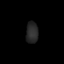
Tissue: prostate
Cell type: Epithelial cells
Senescence score: 0.3558
Nuclear area (px): 255
Mean DAPI intensity: 39.796